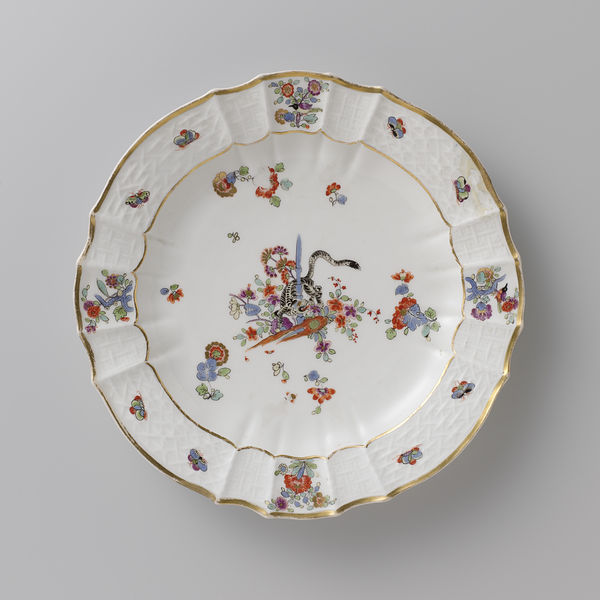
Titel: Rond bord, veelkleurig beschilderd met een Kakiemon-decor
Künstler: Meissener Porzellan Manufaktur
Standort: Amsterdam
Institution: Rijksmuseum
Schlagwörter: blue, red, white, gold, grey, flowers, flower, helmet, bird, leaves, design, ceramic, china, arrangement, snake, banner, candel, craft, gold leaf, scallop, berries, violets, pettles